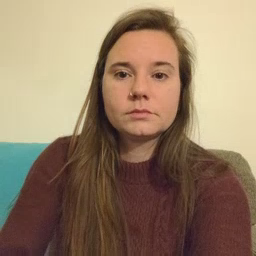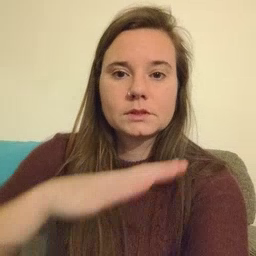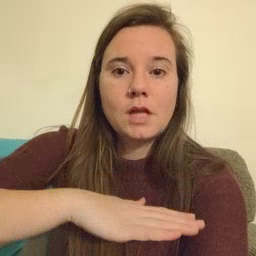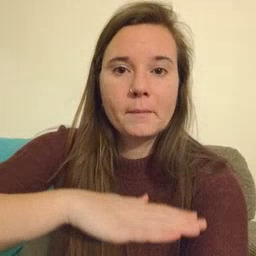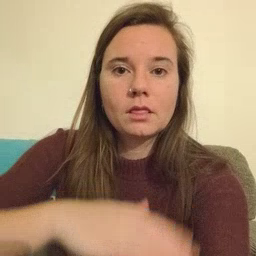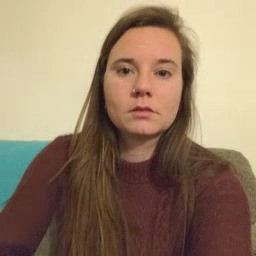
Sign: table